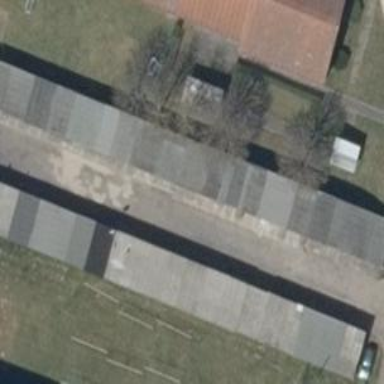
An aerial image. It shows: Group of garages.